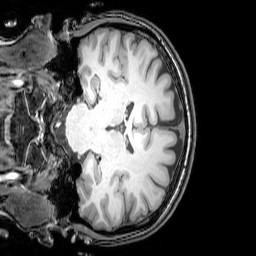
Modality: T1w
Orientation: coronal
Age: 25
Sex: female
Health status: healthy
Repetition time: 0.081 s
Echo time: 0.037 s